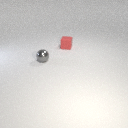
small red rubber cube behind small gray metal sphere